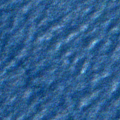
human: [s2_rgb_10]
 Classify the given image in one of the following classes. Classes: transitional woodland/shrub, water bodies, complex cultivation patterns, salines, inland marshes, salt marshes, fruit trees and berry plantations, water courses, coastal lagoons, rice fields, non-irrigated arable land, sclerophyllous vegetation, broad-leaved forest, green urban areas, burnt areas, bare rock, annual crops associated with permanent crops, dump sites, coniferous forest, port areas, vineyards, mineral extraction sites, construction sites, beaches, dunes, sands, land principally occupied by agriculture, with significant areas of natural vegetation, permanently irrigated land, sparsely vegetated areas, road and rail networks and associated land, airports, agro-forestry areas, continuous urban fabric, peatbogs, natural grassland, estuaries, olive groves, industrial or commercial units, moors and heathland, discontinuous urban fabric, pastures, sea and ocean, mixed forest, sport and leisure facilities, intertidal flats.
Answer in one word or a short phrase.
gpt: sea and ocean